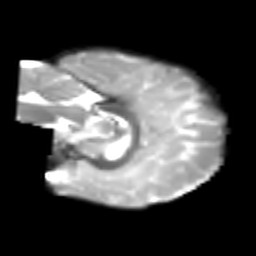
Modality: T2w
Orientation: sagittal
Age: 6
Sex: male
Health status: healthy